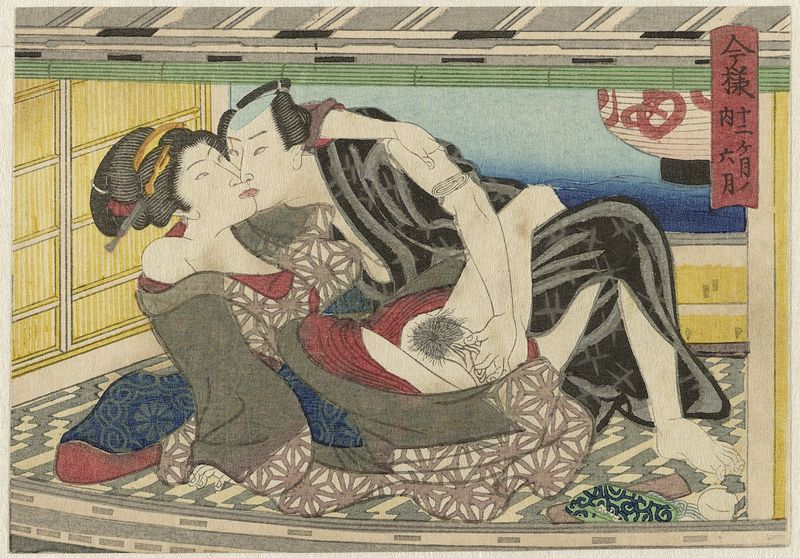
Titel: Rokugatsu, de zesde maand
Standort: Amsterdam
Institution: Rijksmuseum
Schlagwörter: blau, fuß, gemälde, hand, mann, nackt, wasser, grün, frau, frisur, lampe, schwarz, zimmer, dach, haus, rot, muster, teppich, bild, boden, gewand, stoff, japan, schiff, kuss, küssen, liebe, papier, umarmung, grafik, japanerin, liegend, scham, scheide, vagina, sex, geisha, illustration, asiatisch, china, liebespaar, liebesszene, liebesspiel, kimono, lampion, porno, pornografie, sexualität, schamlippen, muschi, vulva, love, japan sex scheide paar, befriedigen, japamn, tuschezeischnung